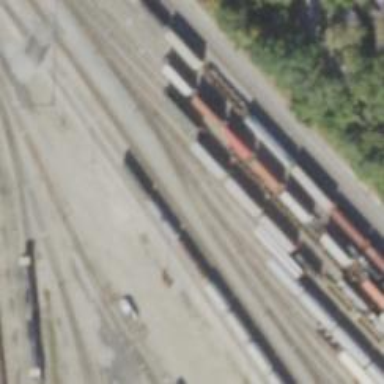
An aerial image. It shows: Railway yard.